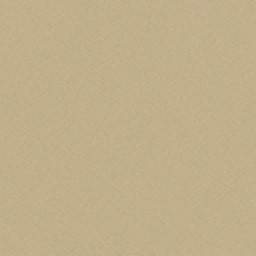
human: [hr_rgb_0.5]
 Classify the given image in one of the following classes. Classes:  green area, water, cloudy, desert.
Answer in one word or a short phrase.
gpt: desert